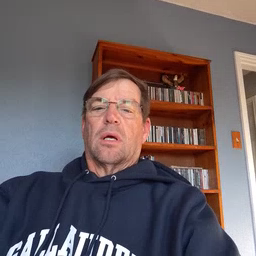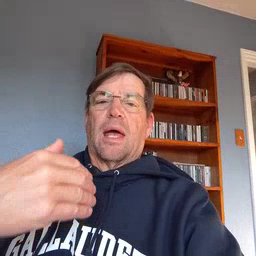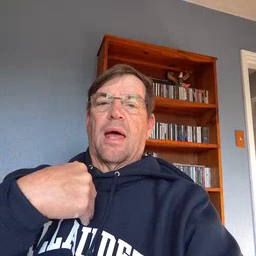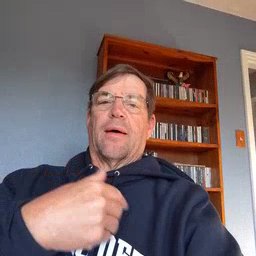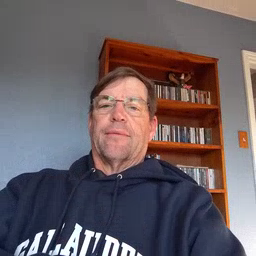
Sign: have